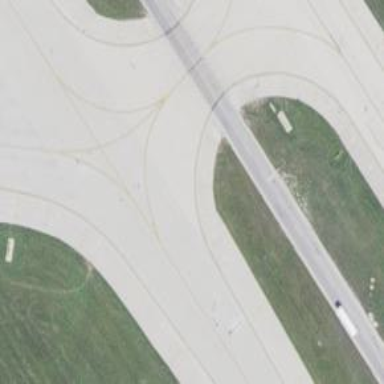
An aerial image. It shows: View of taxiway at the airport.